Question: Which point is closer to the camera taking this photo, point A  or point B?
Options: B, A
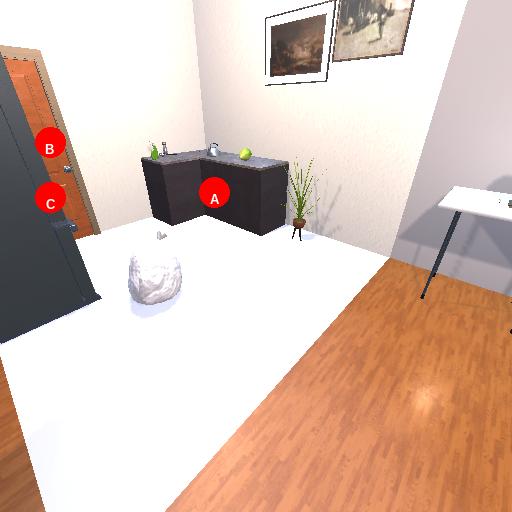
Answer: B